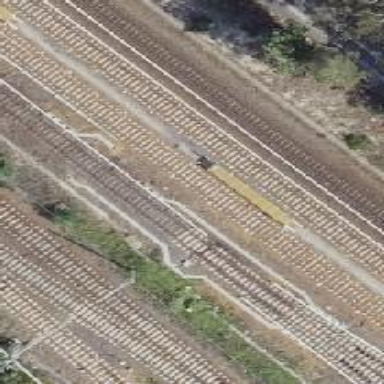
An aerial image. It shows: Railway signal.